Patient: sex M, age 68
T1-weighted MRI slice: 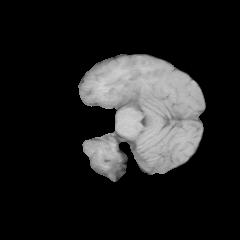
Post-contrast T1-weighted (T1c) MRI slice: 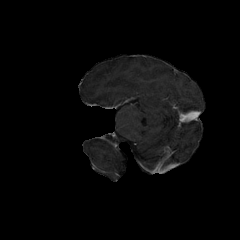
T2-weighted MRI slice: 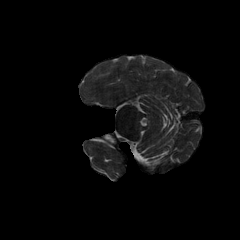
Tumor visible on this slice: no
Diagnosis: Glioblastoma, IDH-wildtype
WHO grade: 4